Interaction volume radius: 5 \u00c5
Interaction volume height: 15 \u00c5
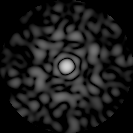
Disorder parameter: 0.8573